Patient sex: M
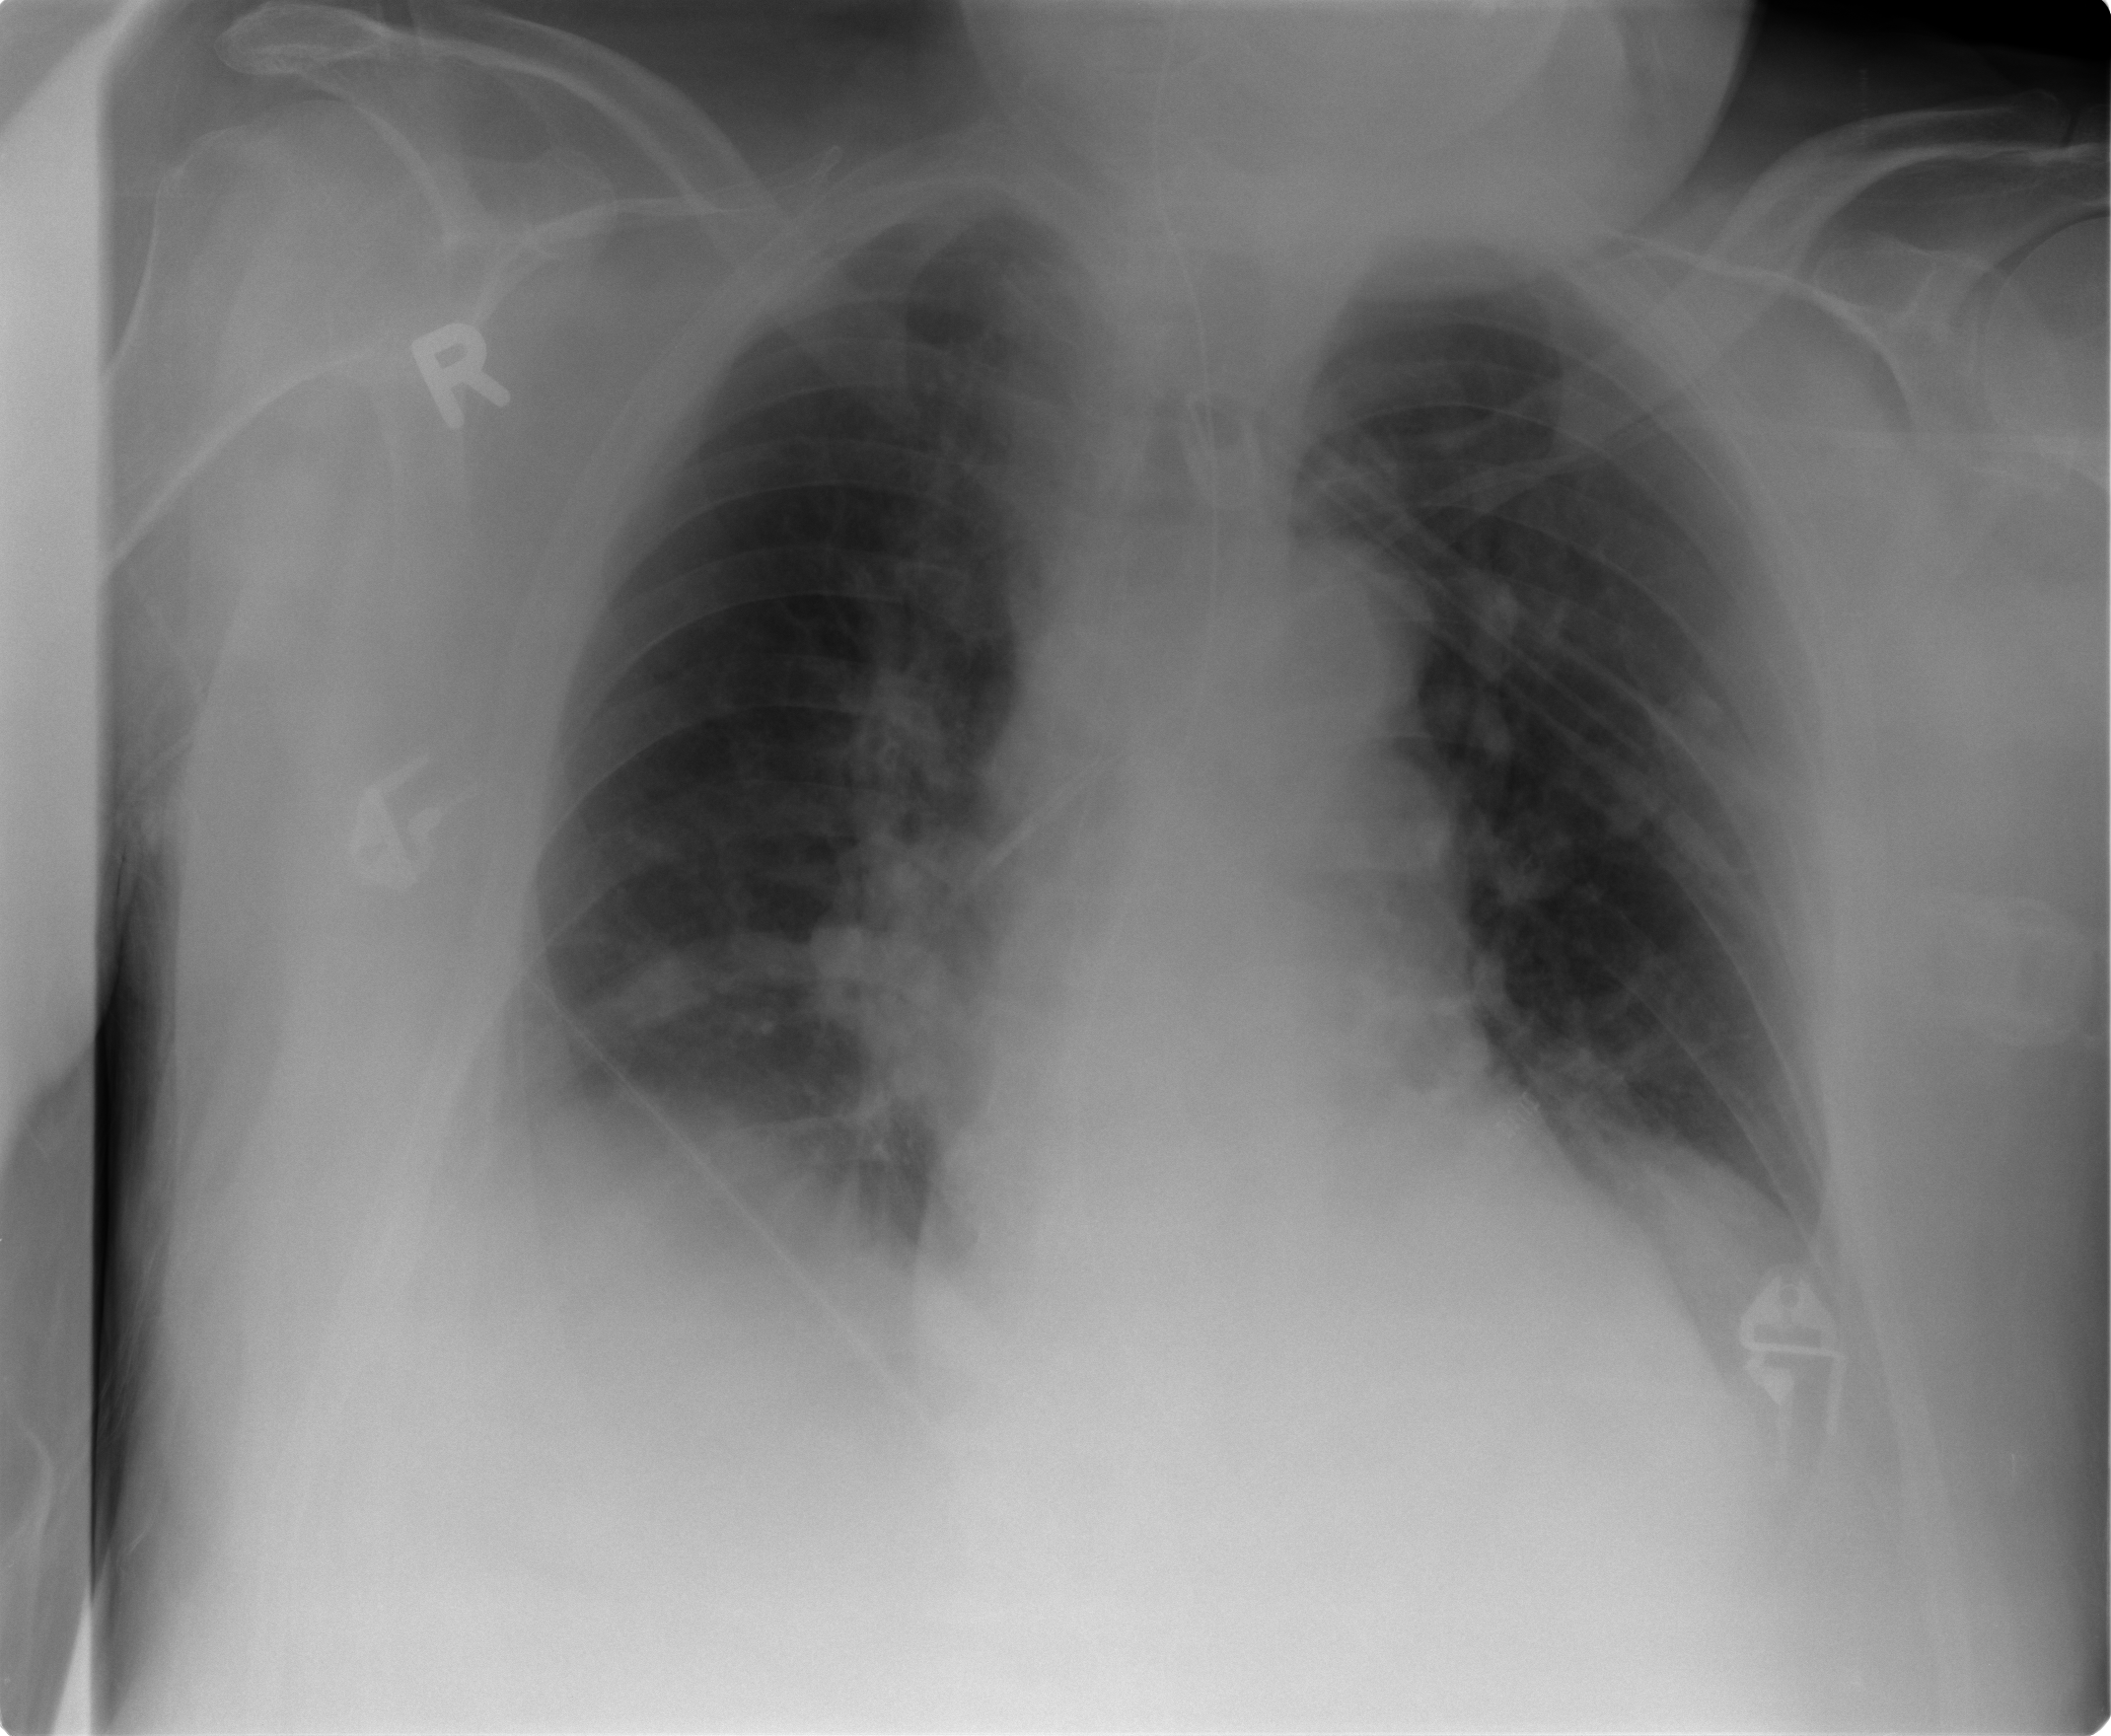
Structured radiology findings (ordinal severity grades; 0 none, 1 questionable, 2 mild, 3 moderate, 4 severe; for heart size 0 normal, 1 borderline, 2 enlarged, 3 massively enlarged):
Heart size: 0
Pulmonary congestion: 2
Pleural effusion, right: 2
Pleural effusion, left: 1
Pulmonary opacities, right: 2
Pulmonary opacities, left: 0
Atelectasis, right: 2
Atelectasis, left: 2